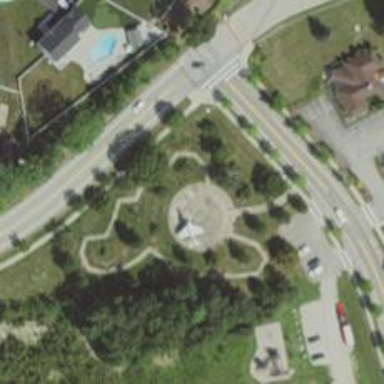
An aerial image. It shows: Historic memorial.